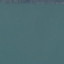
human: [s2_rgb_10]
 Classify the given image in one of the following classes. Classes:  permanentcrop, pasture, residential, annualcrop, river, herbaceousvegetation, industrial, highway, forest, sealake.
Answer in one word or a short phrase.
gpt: SeaLake